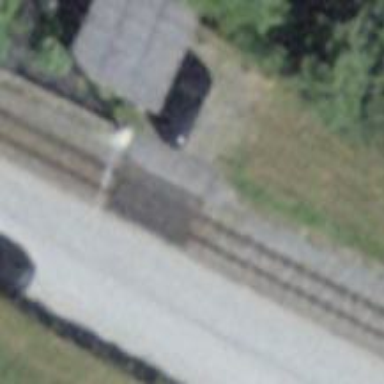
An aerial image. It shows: Level crossing along the railway.